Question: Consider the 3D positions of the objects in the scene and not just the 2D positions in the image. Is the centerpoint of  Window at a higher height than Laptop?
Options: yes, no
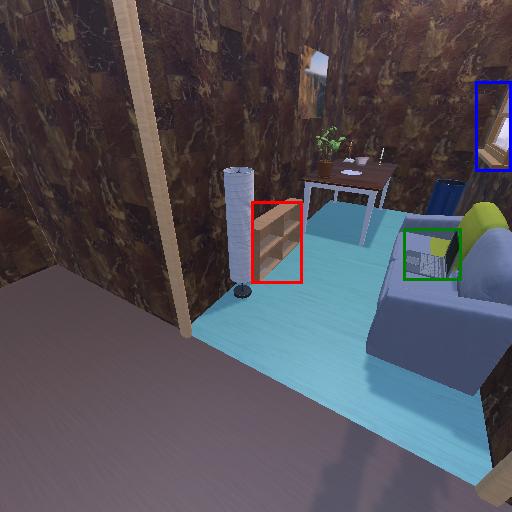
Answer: yes